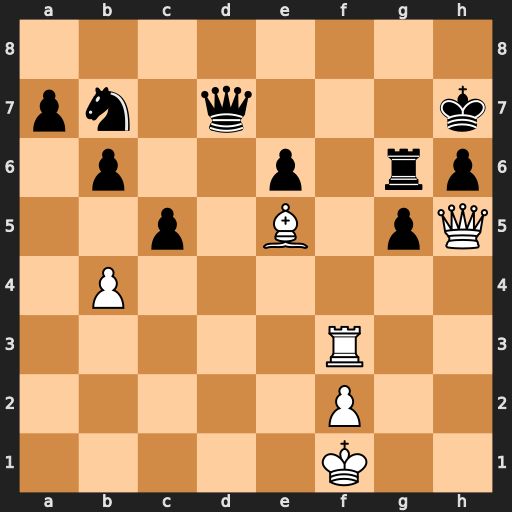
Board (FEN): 8/pn1q3k/1p2p1rp/2p1B1pQ/1P6/5R2/5P2/5K2
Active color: w
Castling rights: -
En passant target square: -
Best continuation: Rf8 Qg7 Bxg7